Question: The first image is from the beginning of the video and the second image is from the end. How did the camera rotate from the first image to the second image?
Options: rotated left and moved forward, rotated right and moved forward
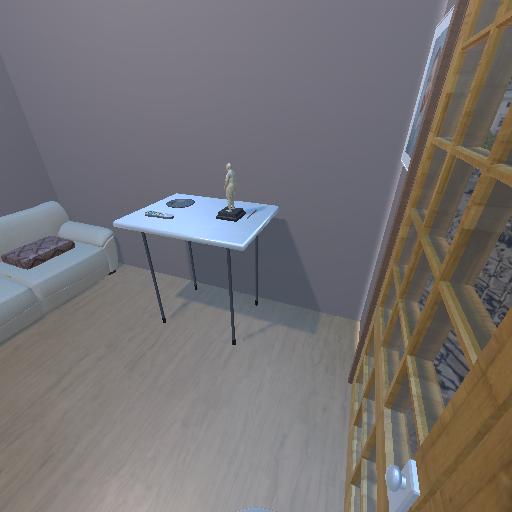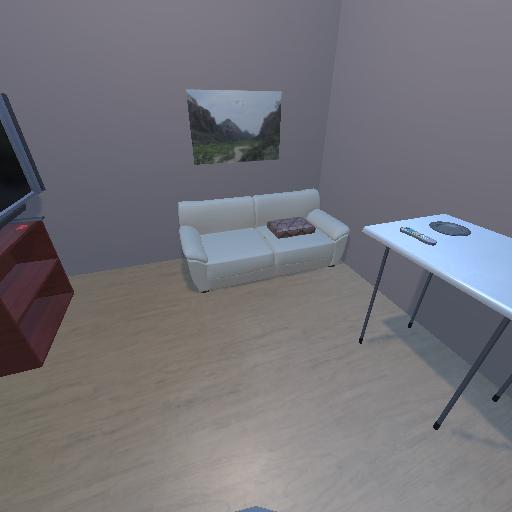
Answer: rotated left and moved forward